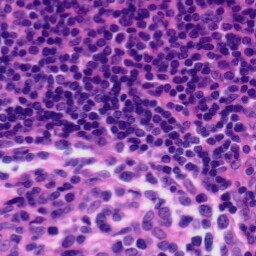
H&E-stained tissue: Tonsil